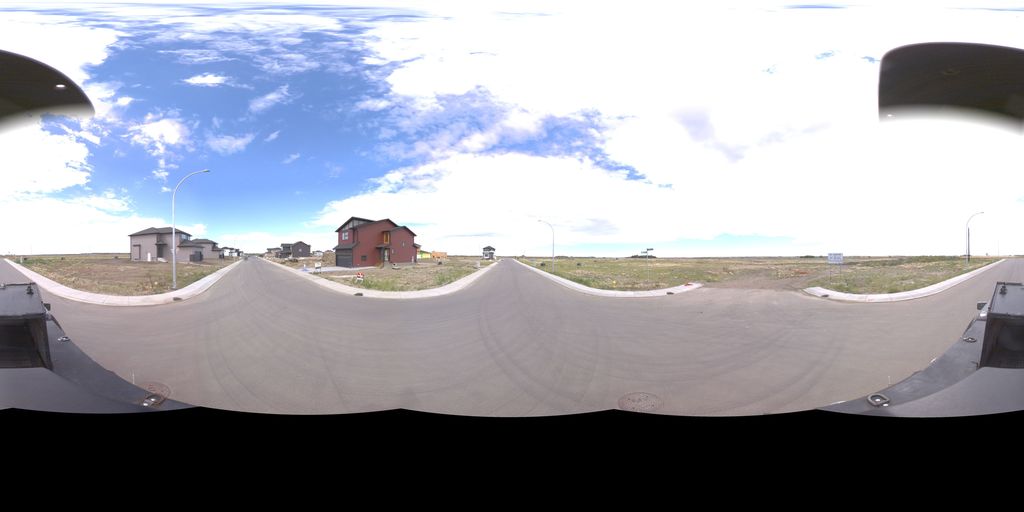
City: saskatoon